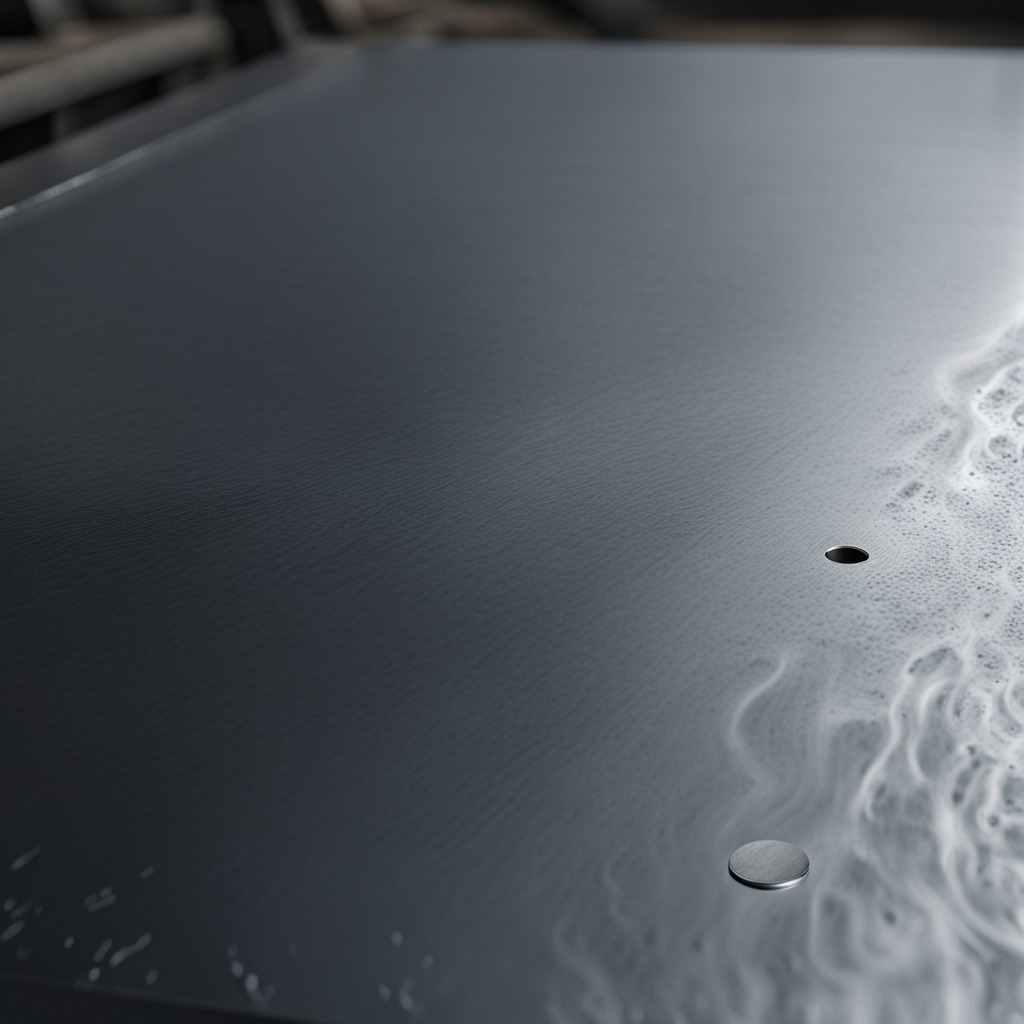
A flat metal washer lies on the cold steel table in a mining workshop.